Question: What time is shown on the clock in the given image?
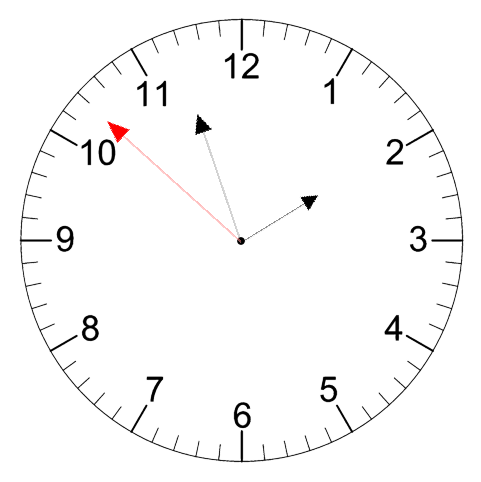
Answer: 01:56:52